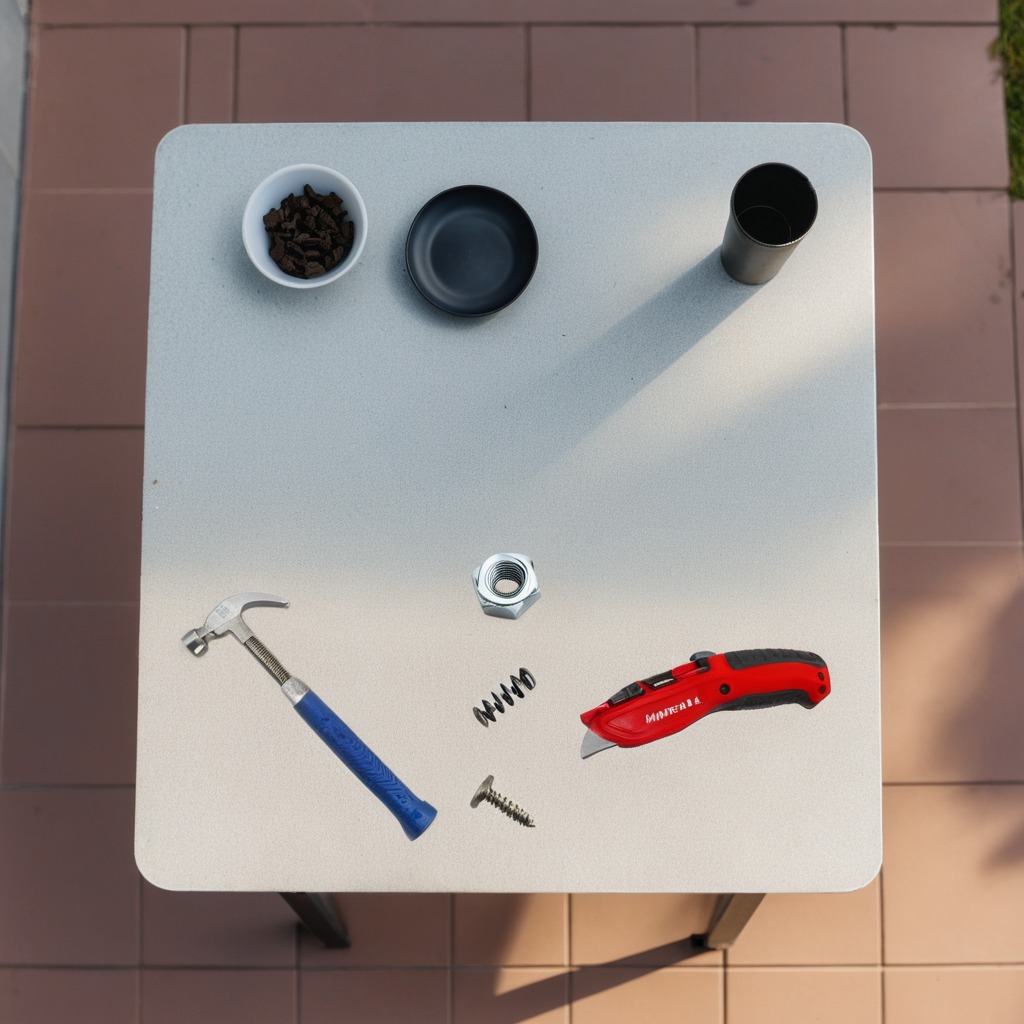
A utility knife, a metal machine screw, a hammer, a coiled metal spring, and a metal nut are lying on the table.